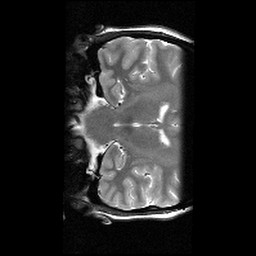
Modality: T2w
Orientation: coronal
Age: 19
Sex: female
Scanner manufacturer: siemens
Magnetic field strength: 3 T
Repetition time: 6.26 s
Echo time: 0.064 s